Question: I'm currently growing crazy over my new Wampserver at the moment. I switched to a new computer and installed Wamp and moved my cakephp 1.3 folder to the 'C:\wamp\www' folder, and all I get is this error:

Here's some facts I'm aware of and stuff I'm already tried:
- - 'error_reporting''php.ini''E_ALL & ~E_DEPRECATED & ~E_STRICT'- 'php.ini'
Does anyone know what I'm missing? It's frustrating to go through 20 guides and answers whom should solve the problem but doesn't.
The errors still exists, and the rest of the site works as intended.
Any help is greatly appreciated!
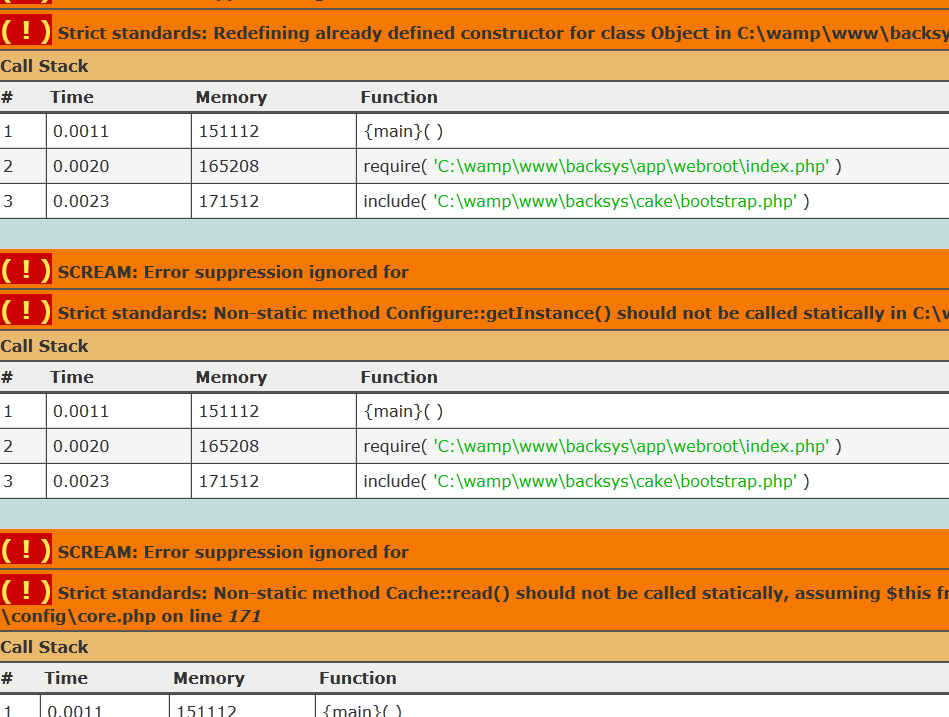
Answer: Upgrade to the latest 1.3 stable release (1.3.15), it already sets 'error_reporting(E_ALL & ~E_DEPRECATED & ~E_STRICT);' internally.
Edit: Just to clarify further you must be using an older 1.3 release which sets 'error_reporting(E_ALL & ~E_DEPRECATED);' in the core thereby overriding the reporting level you set in your php.ini